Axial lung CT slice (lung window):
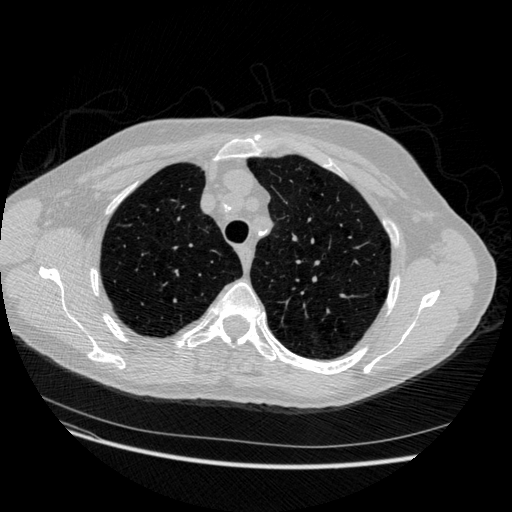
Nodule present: no